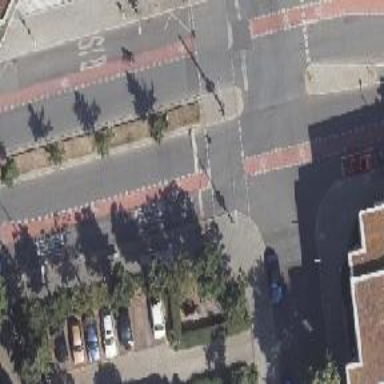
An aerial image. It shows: Tertiary road with asphalt surface. It is dual carriageway with lane markings at the junction.